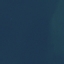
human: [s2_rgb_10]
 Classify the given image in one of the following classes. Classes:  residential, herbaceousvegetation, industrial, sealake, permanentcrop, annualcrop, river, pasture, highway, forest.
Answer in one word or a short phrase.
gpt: SeaLake